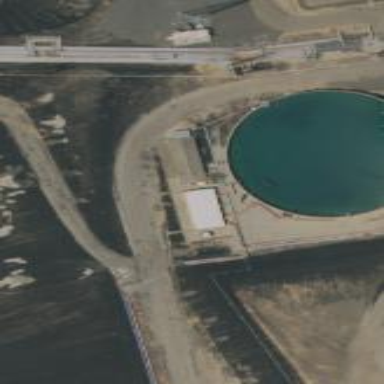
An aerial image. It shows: Building with storage tank.